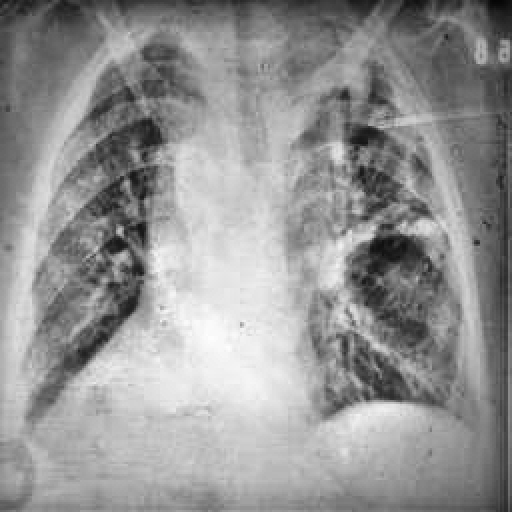
Finding: TUBERCULOSIS